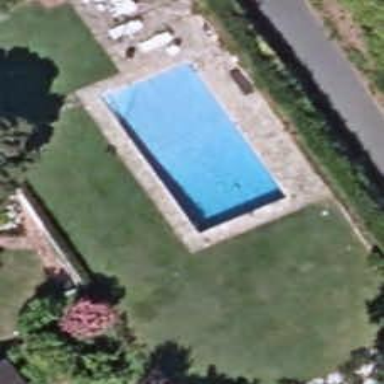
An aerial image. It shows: Swimming pool located in leisure land.